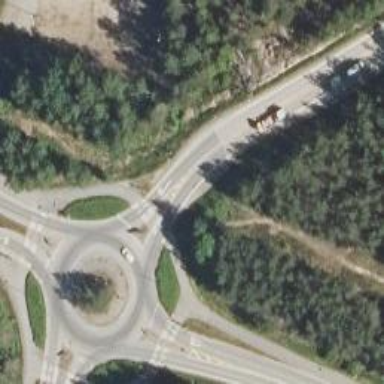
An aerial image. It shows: Secondary road with asphalt surface leading to roundabout junction.